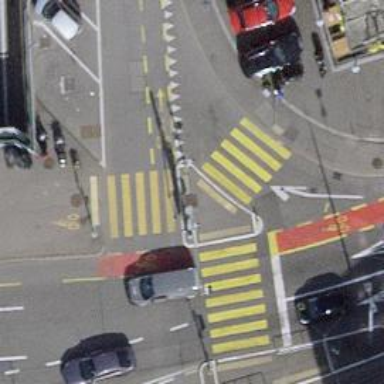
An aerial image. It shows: Road crossing with traffic signals.